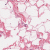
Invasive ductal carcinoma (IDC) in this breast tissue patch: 0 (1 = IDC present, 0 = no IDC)